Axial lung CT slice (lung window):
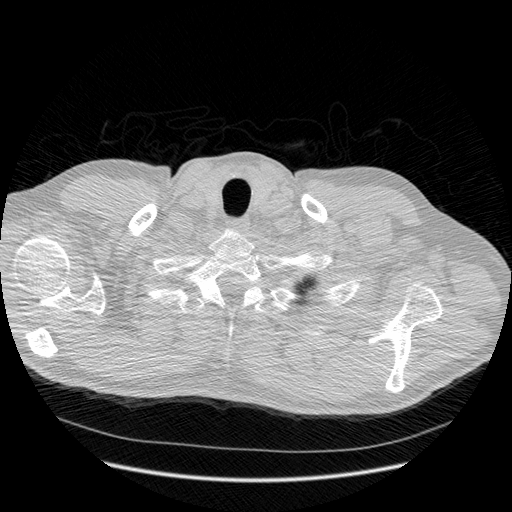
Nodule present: no